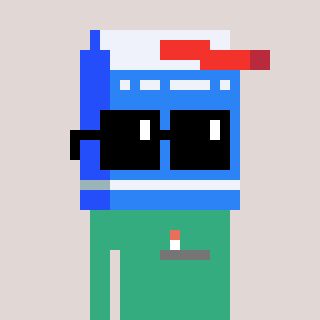
a pixel art character with square black sunglasses, a milk-shaped head and a teal-colored body on a warm background